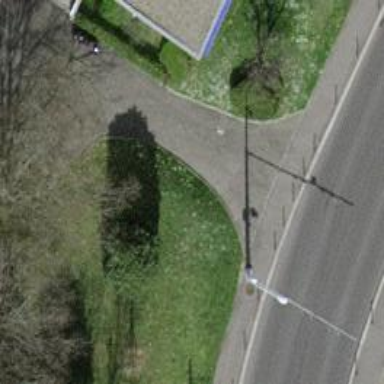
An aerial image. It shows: Bollard barrier.